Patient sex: M
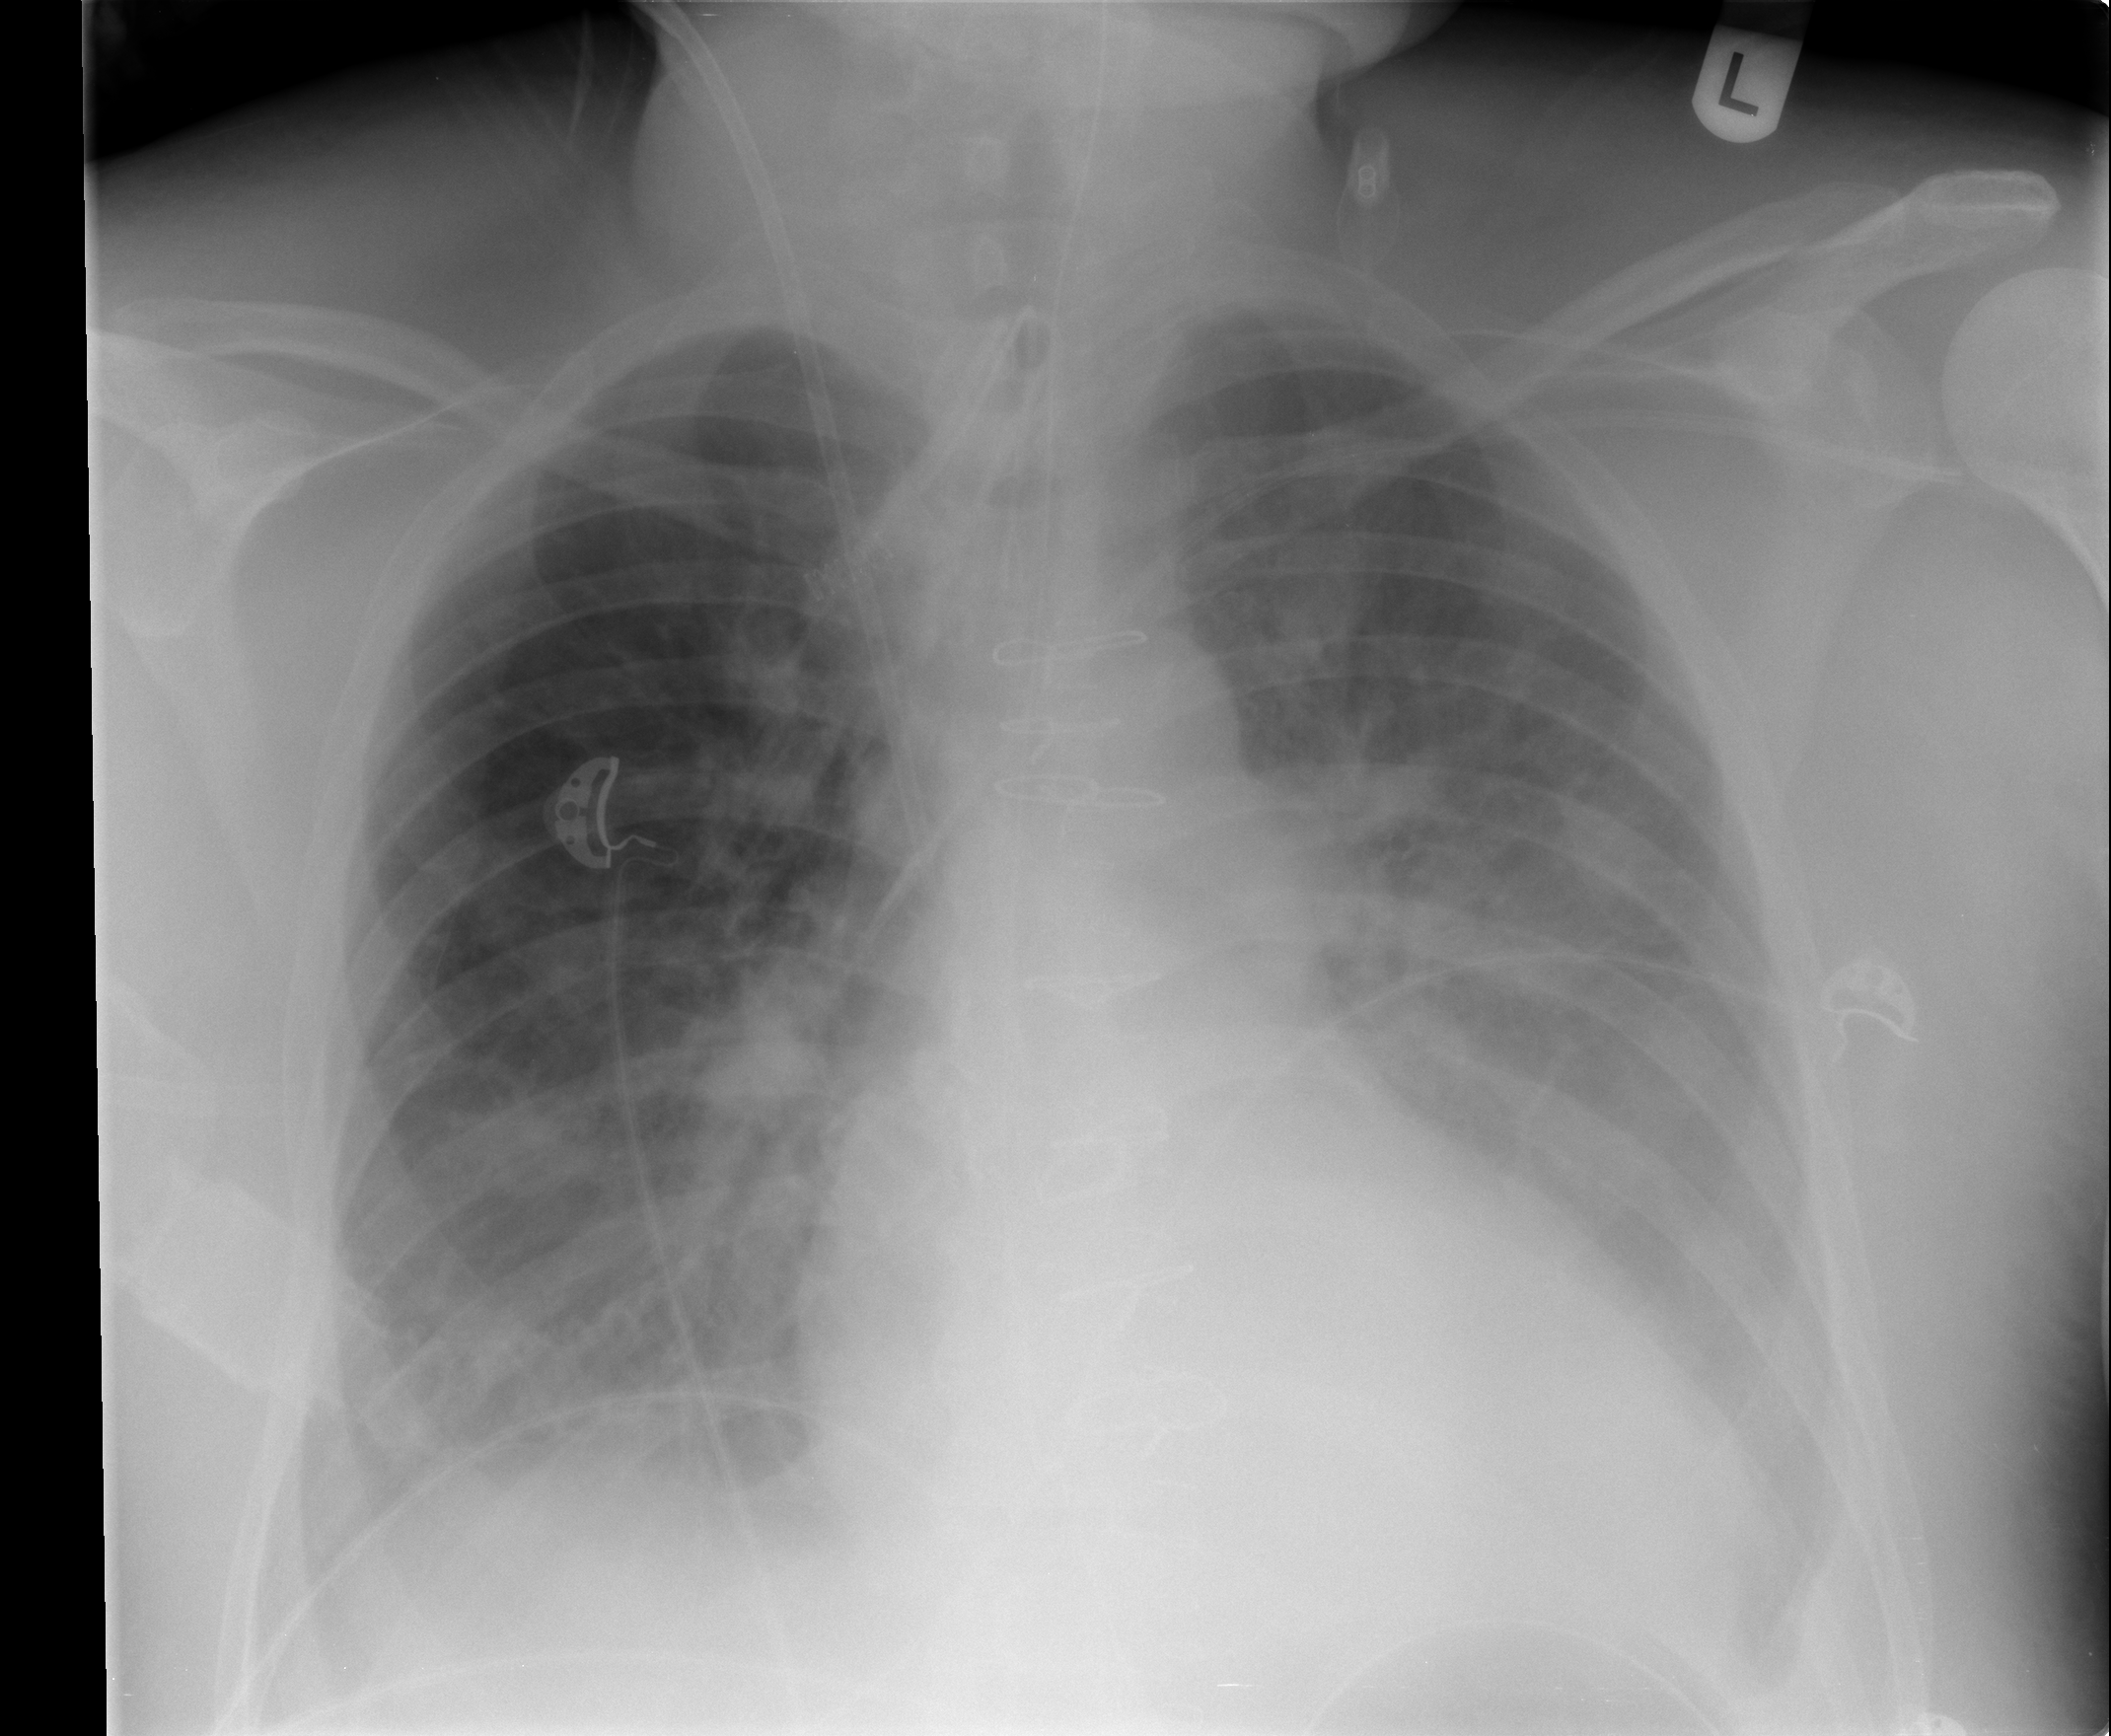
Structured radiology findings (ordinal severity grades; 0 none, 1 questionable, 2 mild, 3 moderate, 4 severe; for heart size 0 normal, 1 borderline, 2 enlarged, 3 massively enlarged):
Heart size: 1
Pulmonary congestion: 0
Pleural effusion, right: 0
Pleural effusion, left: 2
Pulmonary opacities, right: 0
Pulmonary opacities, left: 0
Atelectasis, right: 0
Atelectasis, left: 0